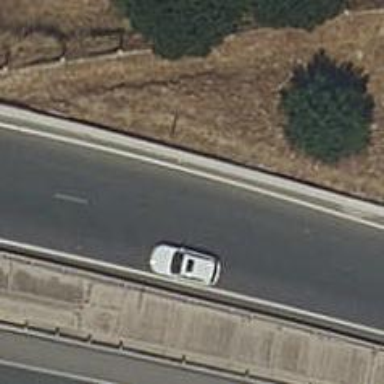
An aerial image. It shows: Motorway link.